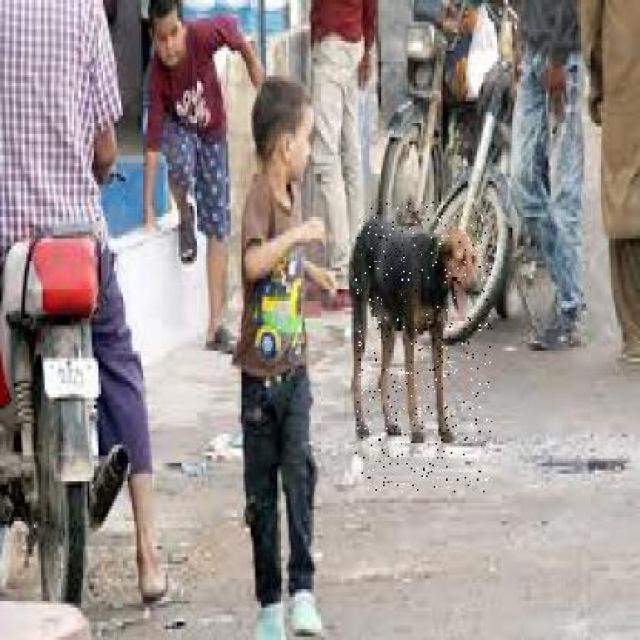
Healthy canine skin — no visible lesions, inflammation, or abnormalities. The skin and coat appear normal.